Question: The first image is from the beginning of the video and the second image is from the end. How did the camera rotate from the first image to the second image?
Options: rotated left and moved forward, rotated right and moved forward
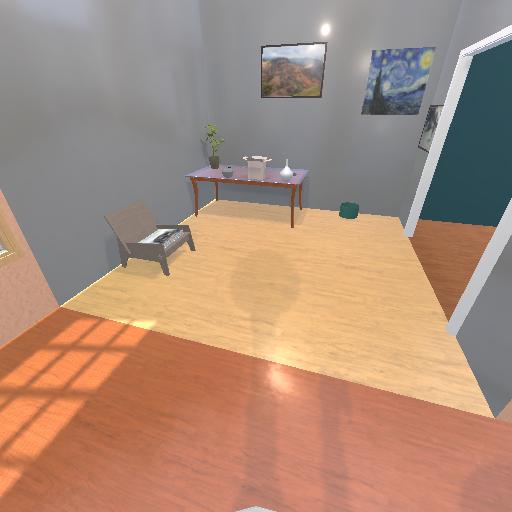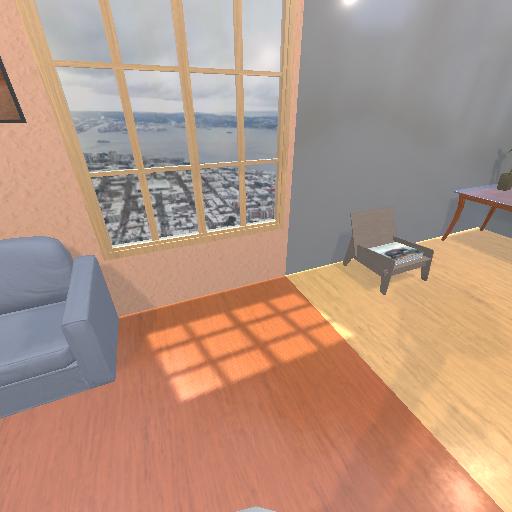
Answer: rotated left and moved forward